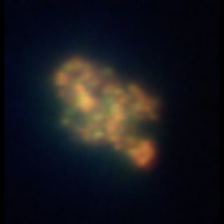
Taxon: Unknown_detritus
Group: Unknown